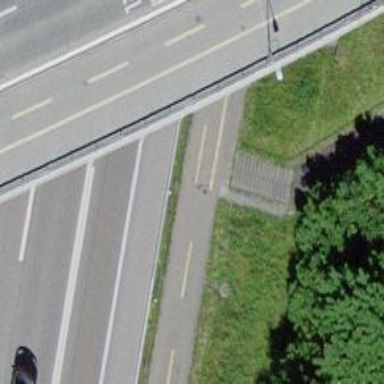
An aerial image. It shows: Paved steps on the road.